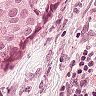
Metastatic tissue present: yes